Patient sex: M
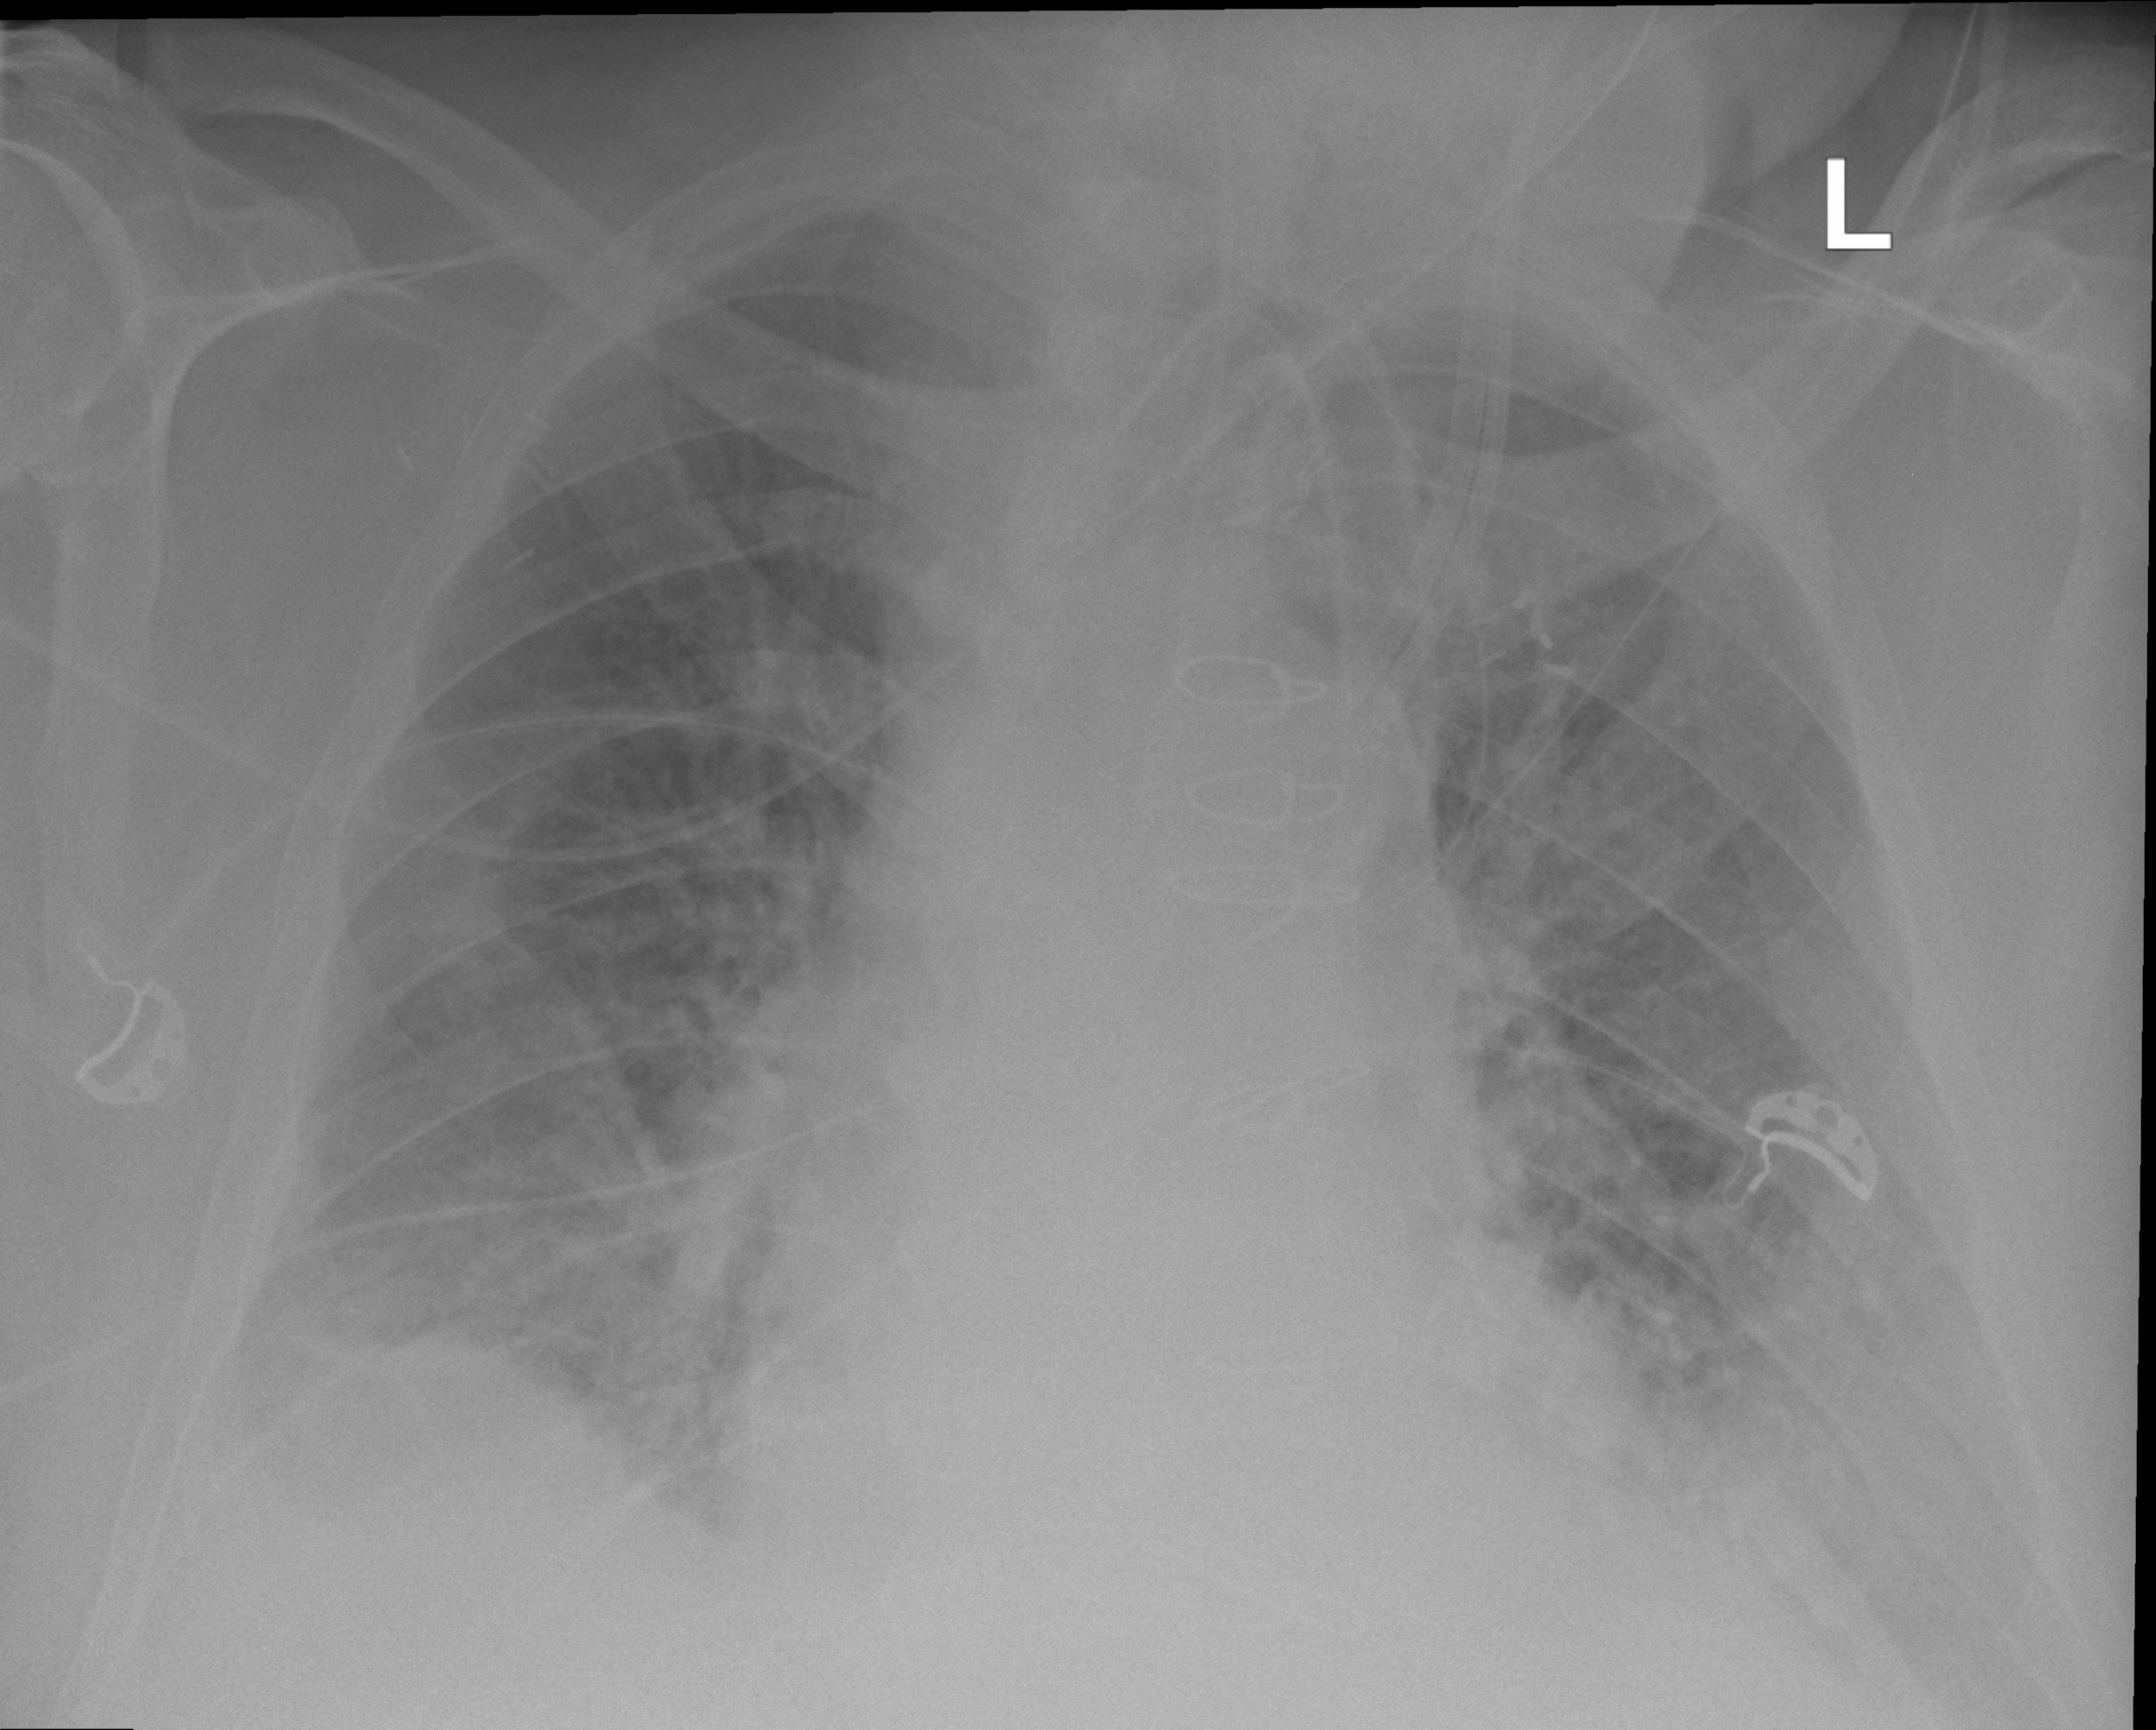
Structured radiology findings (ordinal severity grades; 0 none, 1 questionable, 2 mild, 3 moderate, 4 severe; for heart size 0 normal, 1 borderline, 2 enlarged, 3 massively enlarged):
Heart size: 2
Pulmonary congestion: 2
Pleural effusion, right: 2
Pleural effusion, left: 2
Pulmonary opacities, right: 2
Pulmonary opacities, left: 2
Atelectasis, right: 2
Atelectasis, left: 2